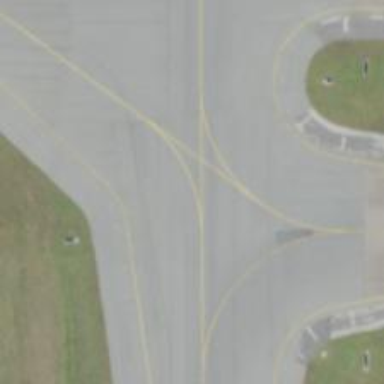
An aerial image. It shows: Image of taxiway at airport.